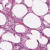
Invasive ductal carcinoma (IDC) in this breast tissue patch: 0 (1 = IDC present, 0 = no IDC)